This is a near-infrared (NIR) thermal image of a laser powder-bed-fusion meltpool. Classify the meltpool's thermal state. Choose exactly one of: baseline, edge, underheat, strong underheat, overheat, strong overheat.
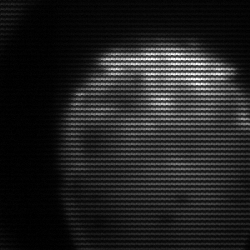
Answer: edge